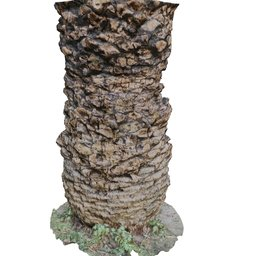
Label: nature